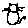
Label: cat